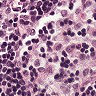
Metastatic tissue present: no